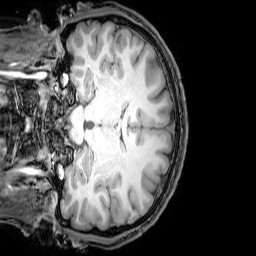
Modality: T1w
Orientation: coronal
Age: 22
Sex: male
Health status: healthy
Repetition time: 0.081 s
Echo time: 0.037 s